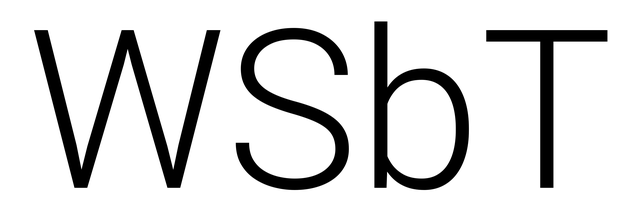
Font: Roboto_Light